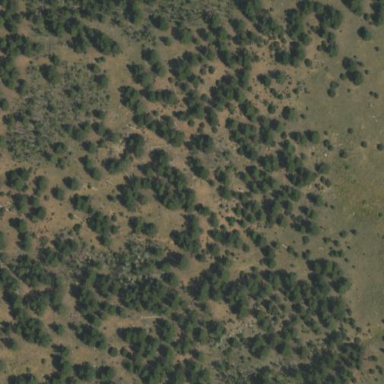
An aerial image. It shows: Woodland with evergreen needle-leaved trees.